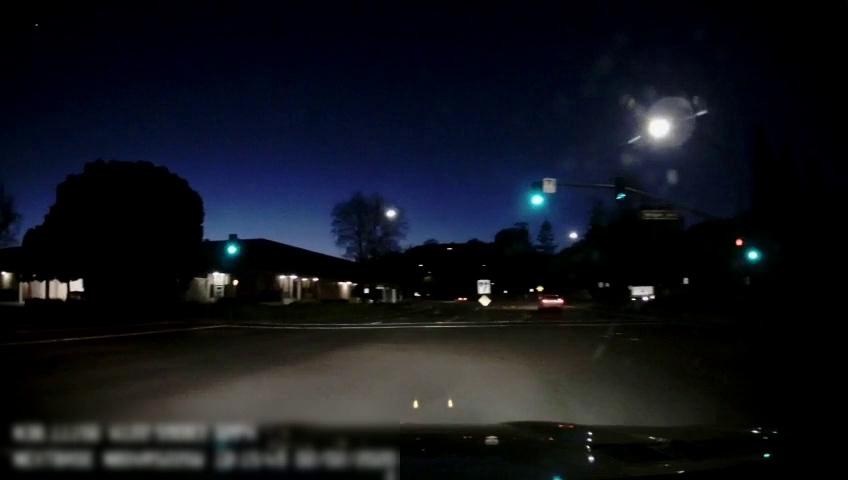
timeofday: Night
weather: Other
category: Drivable Space
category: Vehicles | Car
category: Vehicles | SUV
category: Traffic | Lights
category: Traffic | Lights
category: Traffic | Lights
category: Traffic | Lights
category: Traffic | Signs
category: Traffic | Signs
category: Traffic | Signs